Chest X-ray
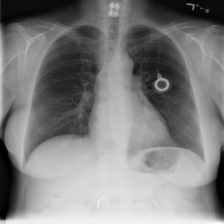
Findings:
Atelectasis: negative
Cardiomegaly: negative
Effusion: negative
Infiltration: positive
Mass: negative
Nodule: positive
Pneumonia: negative
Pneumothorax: negative
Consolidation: negative
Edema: negative
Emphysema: negative
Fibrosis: negative
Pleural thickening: negative
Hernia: negative